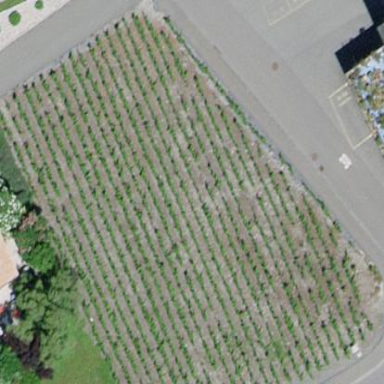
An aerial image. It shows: Beautiful vineyard in the countryside.